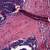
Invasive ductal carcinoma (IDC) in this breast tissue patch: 0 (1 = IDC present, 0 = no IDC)